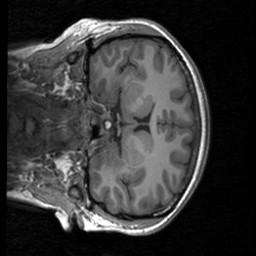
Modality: T1w
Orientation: coronal
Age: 19
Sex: female
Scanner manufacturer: siemens
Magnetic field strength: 3 T
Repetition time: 1.9 s
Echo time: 0.00226 s